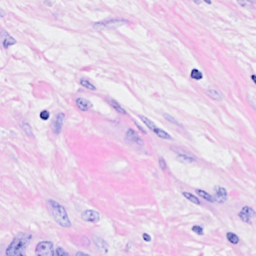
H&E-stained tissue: Breast